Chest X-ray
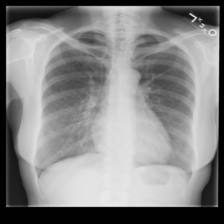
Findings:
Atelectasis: negative
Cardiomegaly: negative
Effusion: negative
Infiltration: negative
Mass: negative
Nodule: negative
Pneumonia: negative
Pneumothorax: negative
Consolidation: negative
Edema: negative
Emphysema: negative
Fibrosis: negative
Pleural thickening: negative
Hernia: negative